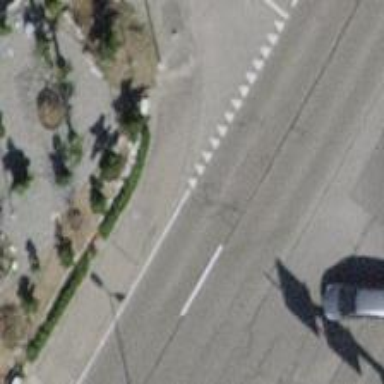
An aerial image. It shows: Footway.